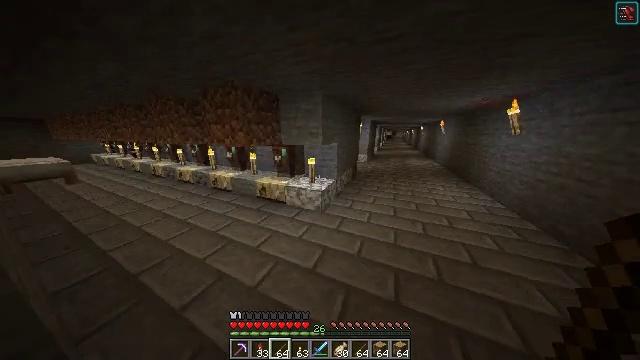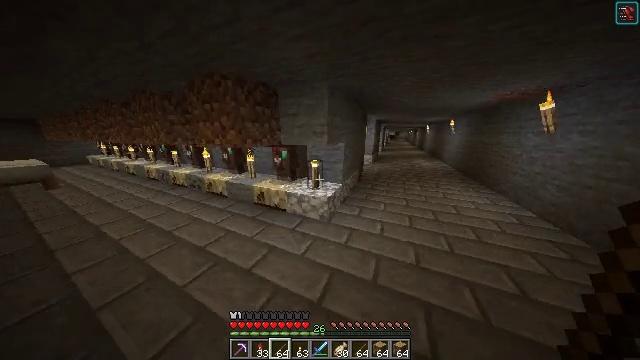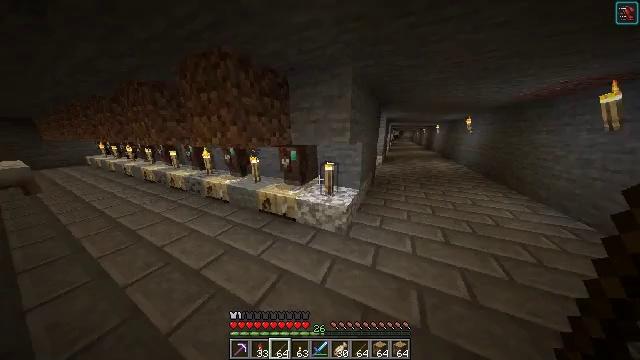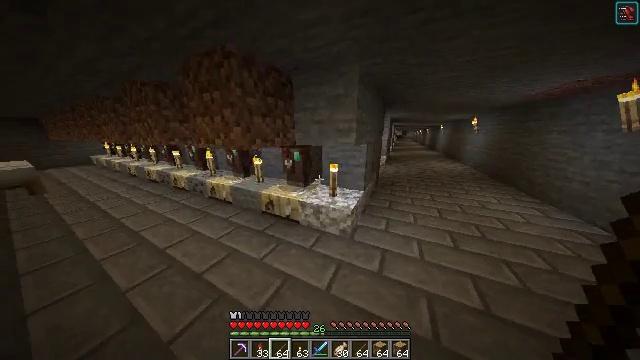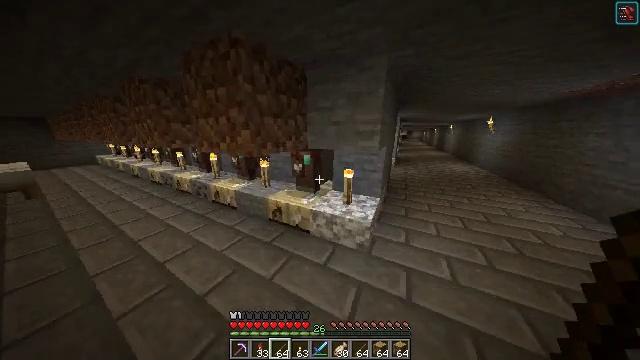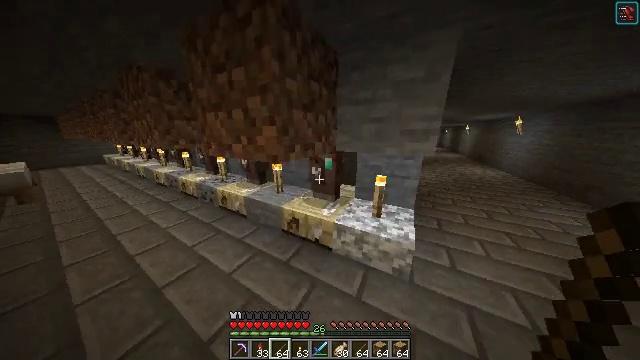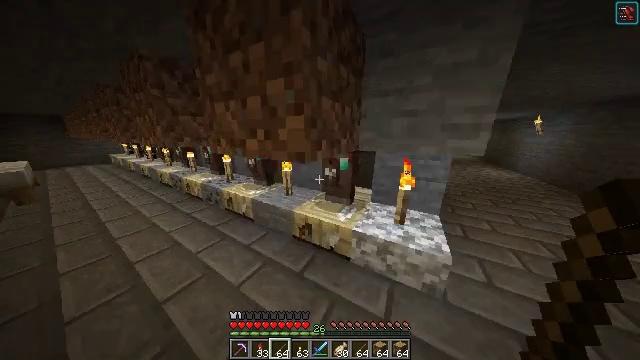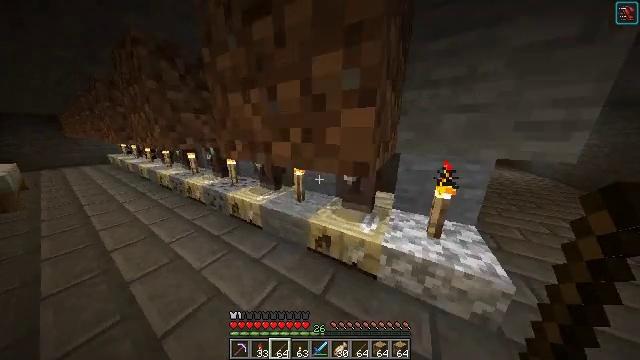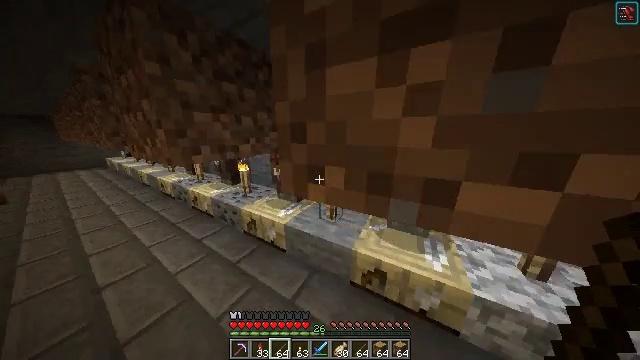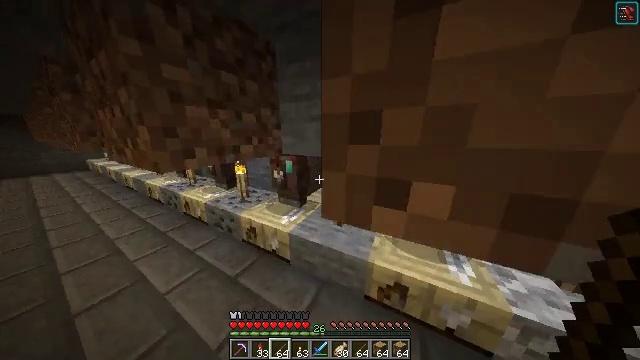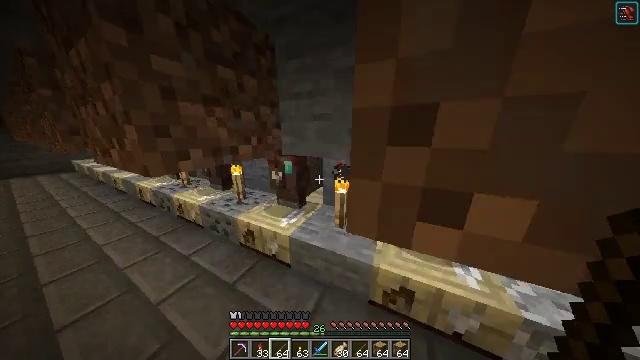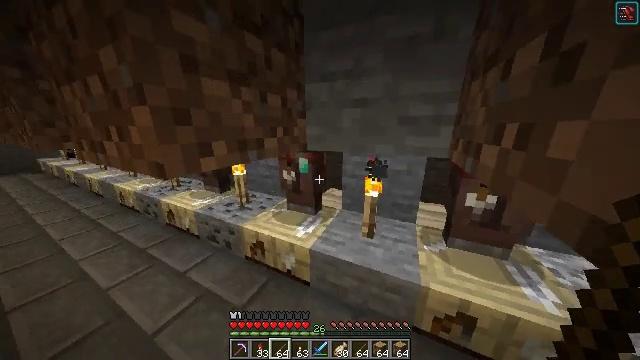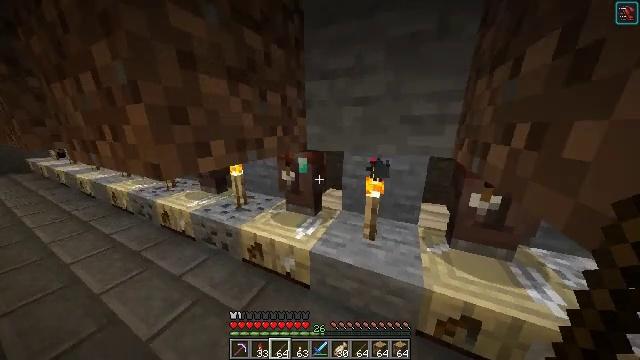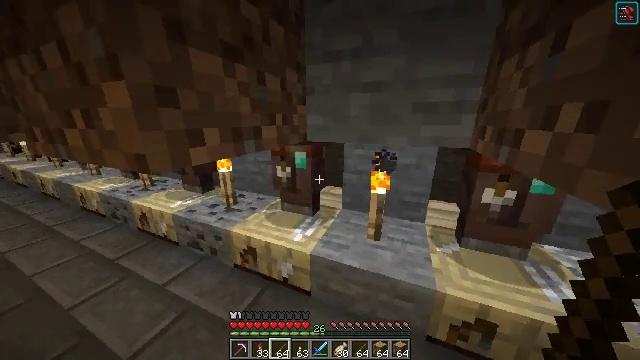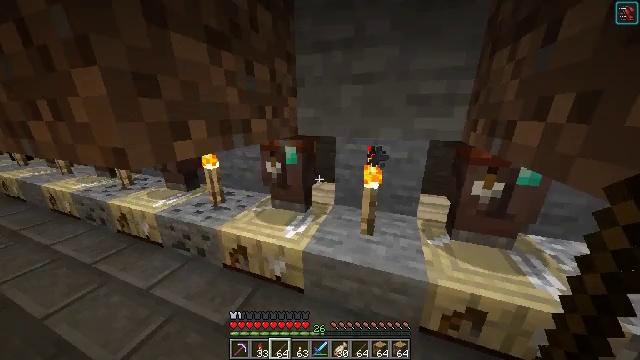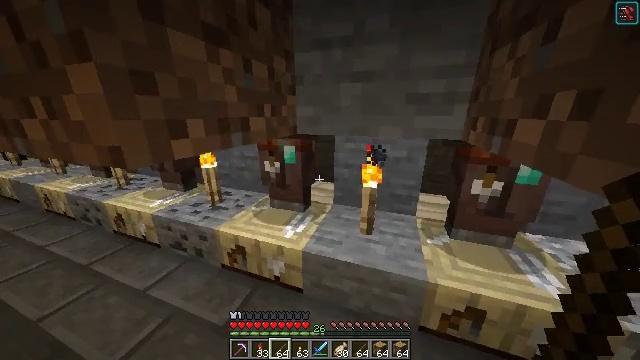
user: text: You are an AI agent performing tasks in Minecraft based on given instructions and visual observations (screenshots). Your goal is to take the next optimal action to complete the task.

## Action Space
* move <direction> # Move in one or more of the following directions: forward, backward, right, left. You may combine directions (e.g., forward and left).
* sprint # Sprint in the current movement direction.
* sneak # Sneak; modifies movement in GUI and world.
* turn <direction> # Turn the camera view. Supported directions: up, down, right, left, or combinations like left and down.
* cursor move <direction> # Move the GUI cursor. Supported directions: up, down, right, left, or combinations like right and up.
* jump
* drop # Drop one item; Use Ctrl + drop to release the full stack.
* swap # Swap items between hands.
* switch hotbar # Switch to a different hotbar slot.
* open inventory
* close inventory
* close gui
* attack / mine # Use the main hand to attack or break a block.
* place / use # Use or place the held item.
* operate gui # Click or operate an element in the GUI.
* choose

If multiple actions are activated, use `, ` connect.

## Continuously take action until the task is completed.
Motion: motion action
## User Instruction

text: Use emeralds to craft an emerald block.
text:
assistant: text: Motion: move forward and move left
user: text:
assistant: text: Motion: move forward and move left
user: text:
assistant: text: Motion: move forward and move left
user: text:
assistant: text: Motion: move forward and move left, turn left
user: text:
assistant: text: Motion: move forward and move left, turn left
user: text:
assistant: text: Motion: move forward and move left, turn left
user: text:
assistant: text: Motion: move forward and move left
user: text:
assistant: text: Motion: move forward and move left
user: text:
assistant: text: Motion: move forward, turn right
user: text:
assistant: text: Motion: move forward, turn right
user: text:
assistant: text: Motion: no_op
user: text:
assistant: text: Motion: no_op
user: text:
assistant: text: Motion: turn right
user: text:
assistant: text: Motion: turn right and down
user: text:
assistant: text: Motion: no_op
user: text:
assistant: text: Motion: use / place
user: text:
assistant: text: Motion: use / place
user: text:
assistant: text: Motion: use / place
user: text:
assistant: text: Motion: turn left
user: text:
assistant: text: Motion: no_op
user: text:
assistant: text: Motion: open gui
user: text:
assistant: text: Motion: no_op
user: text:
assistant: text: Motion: no_op
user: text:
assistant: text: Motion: no_op
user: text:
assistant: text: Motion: no_op
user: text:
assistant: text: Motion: no_op
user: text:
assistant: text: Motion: no_op
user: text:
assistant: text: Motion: no_op
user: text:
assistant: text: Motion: no_op
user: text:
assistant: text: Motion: no_op